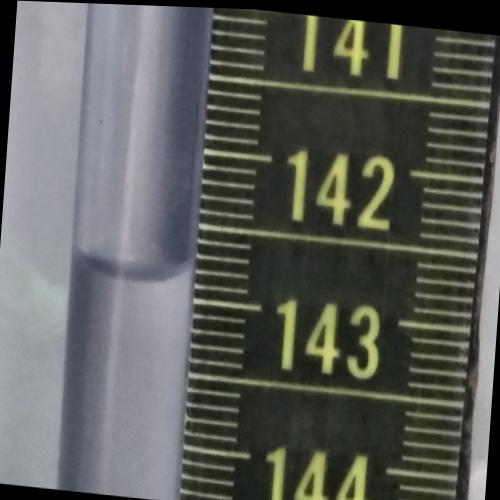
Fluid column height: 142.9 cm